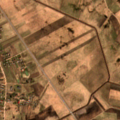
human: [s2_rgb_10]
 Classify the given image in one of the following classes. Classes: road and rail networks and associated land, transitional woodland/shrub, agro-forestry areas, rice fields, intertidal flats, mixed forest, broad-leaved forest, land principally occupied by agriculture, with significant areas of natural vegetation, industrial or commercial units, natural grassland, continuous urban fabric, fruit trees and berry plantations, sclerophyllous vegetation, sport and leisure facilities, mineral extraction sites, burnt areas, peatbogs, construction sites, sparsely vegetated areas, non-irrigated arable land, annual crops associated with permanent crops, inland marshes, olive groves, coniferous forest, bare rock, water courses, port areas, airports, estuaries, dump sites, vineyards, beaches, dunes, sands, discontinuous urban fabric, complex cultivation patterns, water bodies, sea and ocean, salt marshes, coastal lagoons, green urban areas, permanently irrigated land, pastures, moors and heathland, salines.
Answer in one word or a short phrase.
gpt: discontinuous urban fabric, non-irrigated arable land, pastures